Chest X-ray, PA view. Patient: 57 years old, sex M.
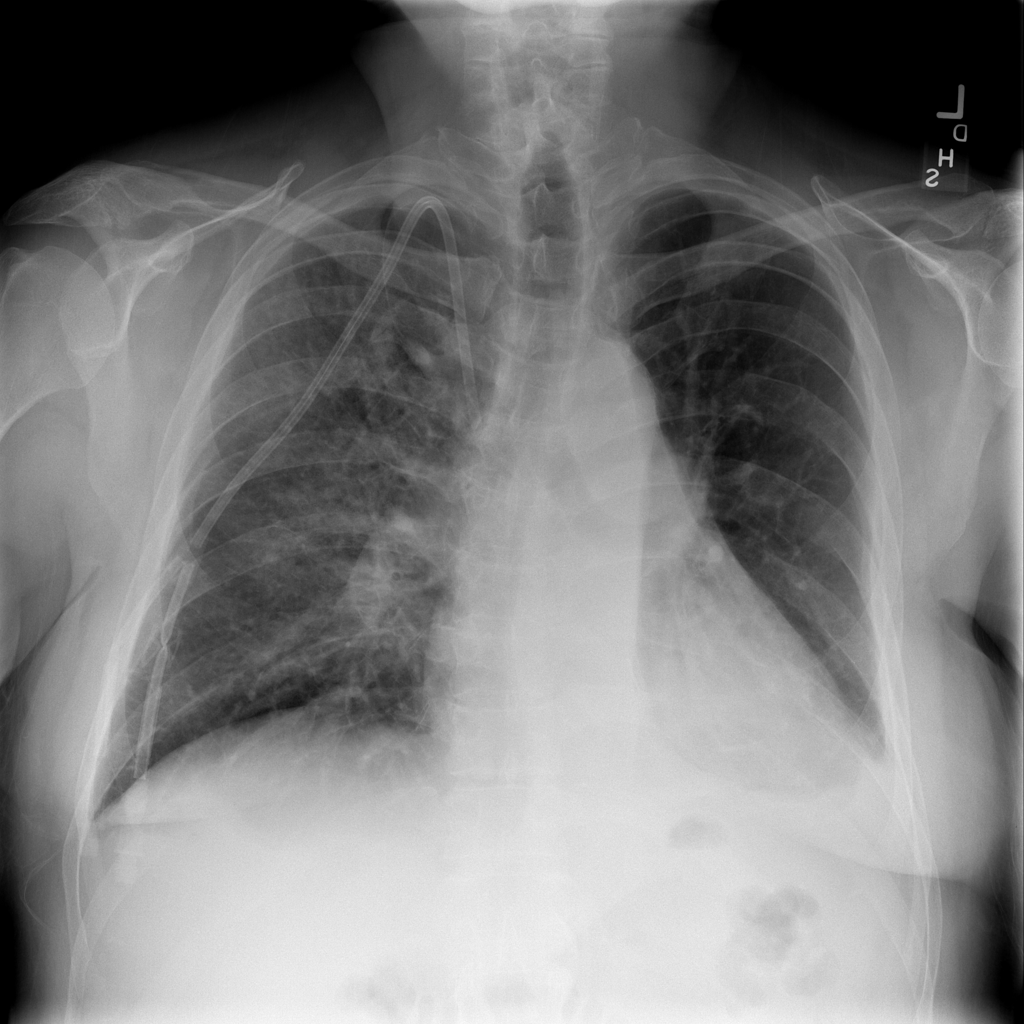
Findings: No Finding